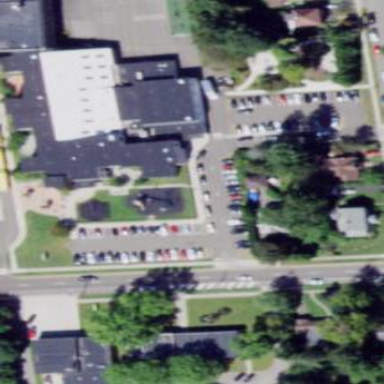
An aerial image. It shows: School building.